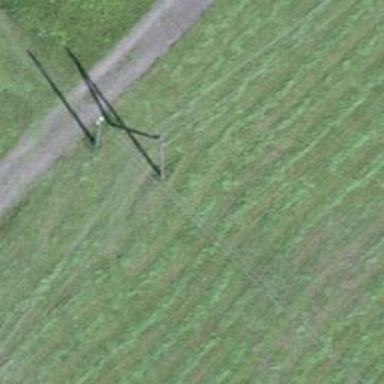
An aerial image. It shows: Minor power line.